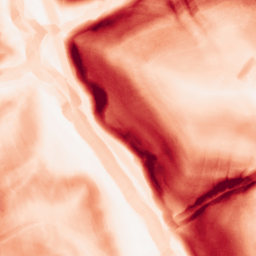
Category: morphological
Decomposition family: morphological_gradient
Decomposition parameters: size: 7
shape: diamond
Upsampling method: sinc_blackman
Upsampling parameters: scale: 4
kernel_size: 16
Upsampling scale: 4